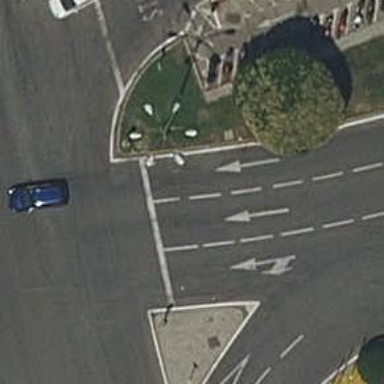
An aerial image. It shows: Road with traffic signals.